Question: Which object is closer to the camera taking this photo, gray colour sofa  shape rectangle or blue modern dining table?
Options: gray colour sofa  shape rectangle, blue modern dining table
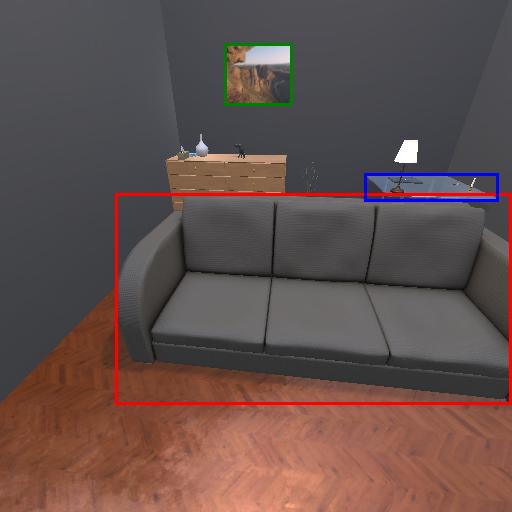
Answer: gray colour sofa  shape rectangle